Question:
In java after pressing a button (mouse click) there then appears a rectangle around the text in that button. What does this mean? I have no code in the action performed, and im just wandering what it means, sorry if this is a repeat question but i dont quite know how to rephrase it for a better search.
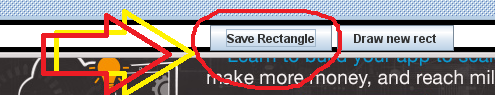
Answer: > In java after pressing a button (mouse click) there then appears a rectangle around the text in that button.
It indicates that the component has focus so it is ready to receive KeyEvents.
All components are designed to indicate when they have focus. For another example, when a text field gains focus you see a blinking Caret.